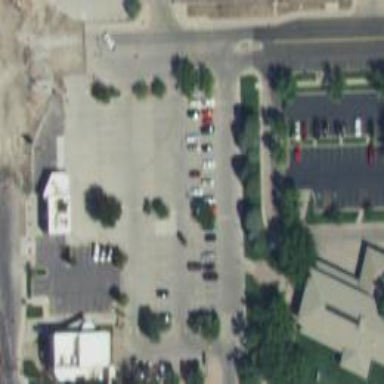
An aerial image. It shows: Parking space.